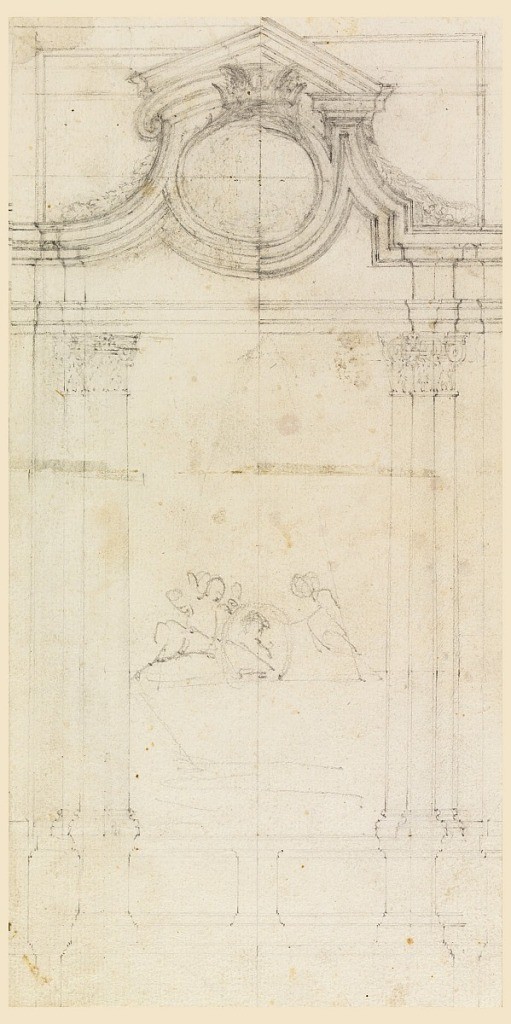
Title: Design of a Sepulchral Monument for a Cloister
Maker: Carlo Marchionni, Italian, 1702–1786
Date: ca. 1745
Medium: Graphite on laid paper
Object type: Drawing
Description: A frame in architectural forms, with alternative suggestions. Three embedded columns upon high pedestals are supporting a pediment, in whose center a circle or an oval with a crown on top is intended as place for the coat of arms. Above a base, joining the pedestals is a sarcophagus, upon which two putti are supporting a medallion with a portrait.